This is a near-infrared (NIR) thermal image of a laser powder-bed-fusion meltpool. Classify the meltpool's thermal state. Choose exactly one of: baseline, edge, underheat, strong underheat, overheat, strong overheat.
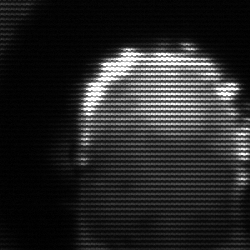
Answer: baseline